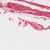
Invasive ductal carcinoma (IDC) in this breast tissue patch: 0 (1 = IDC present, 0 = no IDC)